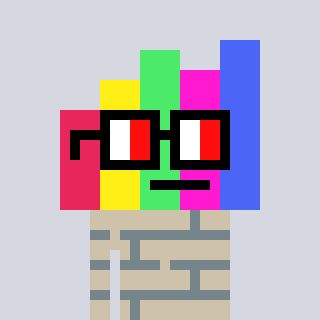
a pixel art character with square glasses with black frames and red eyes, a bar chart-shaped head and a bege-colored body on a cool background